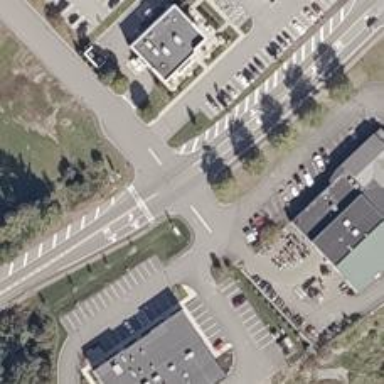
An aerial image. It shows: Unmarked crossing on footway.